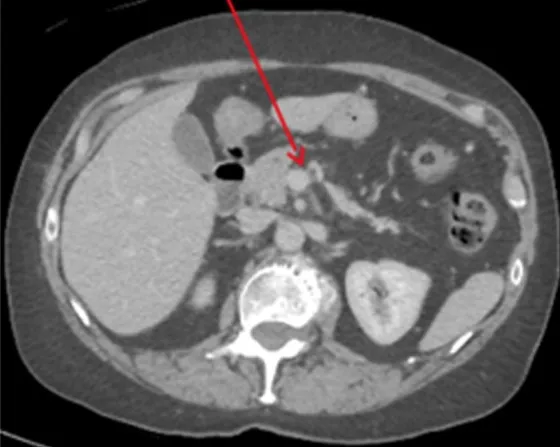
The mass (arrow) also abuts the portal vein (middle) and superior mesenteric vein.
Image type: radiology (ct)